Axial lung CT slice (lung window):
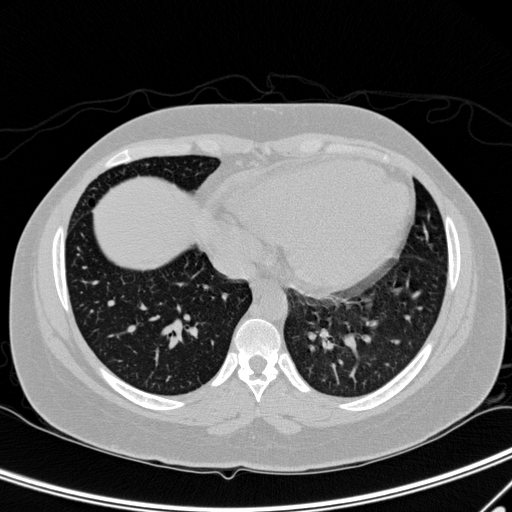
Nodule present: no